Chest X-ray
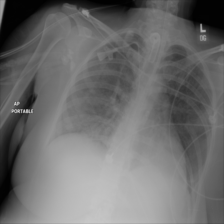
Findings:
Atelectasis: negative
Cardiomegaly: negative
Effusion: negative
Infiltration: negative
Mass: negative
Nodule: negative
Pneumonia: negative
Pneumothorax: negative
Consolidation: negative
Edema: negative
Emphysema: negative
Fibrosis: negative
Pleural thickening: negative
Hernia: negative